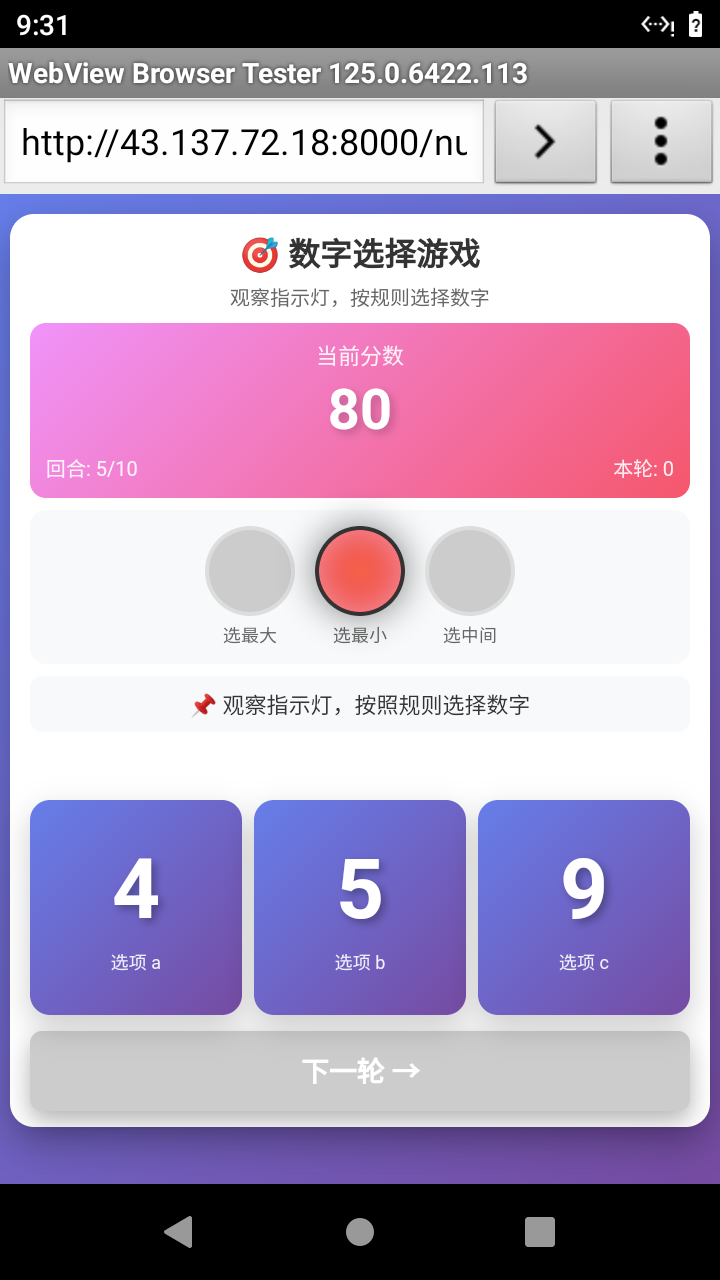

Select the correct number based on the traffic light color.
Answer: 0